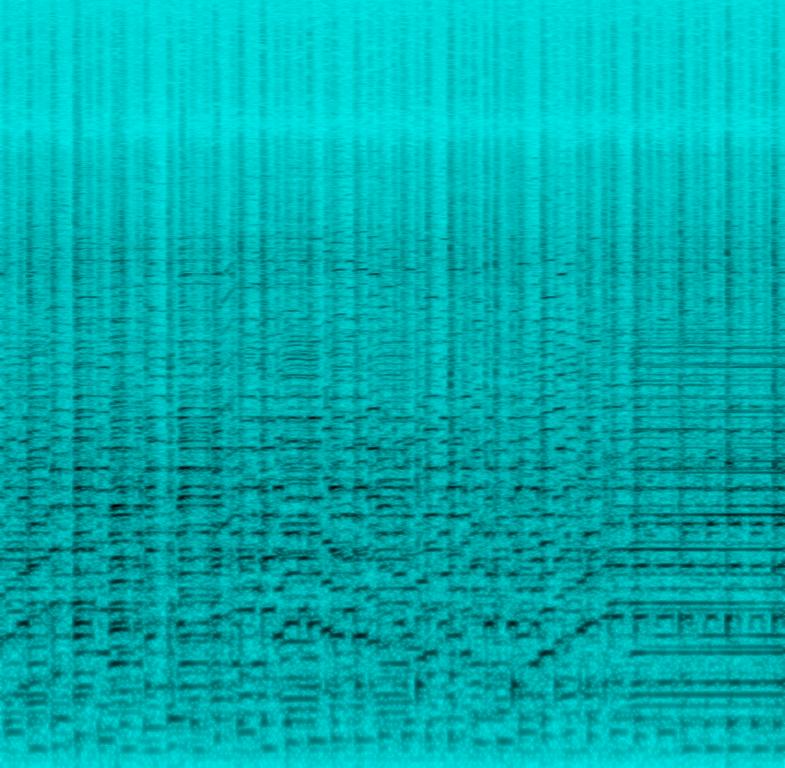
This is the live performance of a Romanian folk music piece. It is instrumental. There is an accordion playing the leading melody while the fiddle, acoustic guitar and the upright bass play in the background. There is a percussive element in the rhythmic background. The atmosphere is lively and joyful.